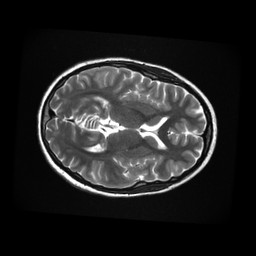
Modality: T2w
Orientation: axial
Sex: female
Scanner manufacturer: ge
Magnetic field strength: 3 T
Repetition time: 5 s
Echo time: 0.101 s